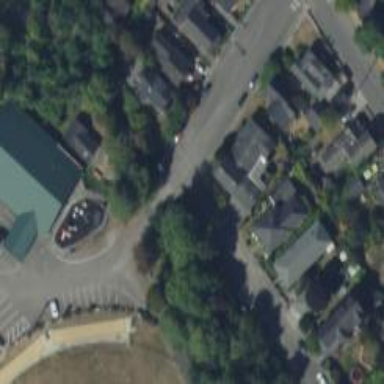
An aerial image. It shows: Residential road with bridge. There is sidewalk on the left.